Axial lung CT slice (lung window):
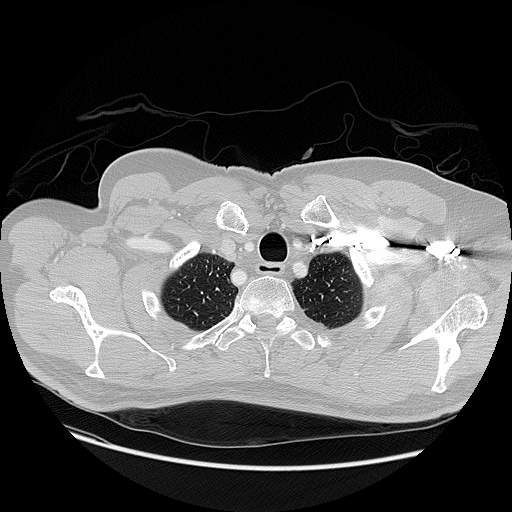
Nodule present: no